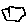
Label: hexagon